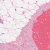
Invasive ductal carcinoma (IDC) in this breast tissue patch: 0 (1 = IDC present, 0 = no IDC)